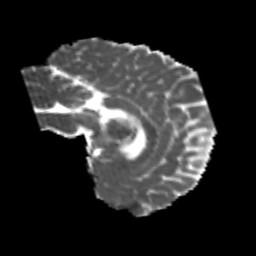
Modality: MD
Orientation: sagittal
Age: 23
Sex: female
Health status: healthy
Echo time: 0.074 s